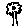
Label: flower